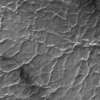
Label: not_dusty